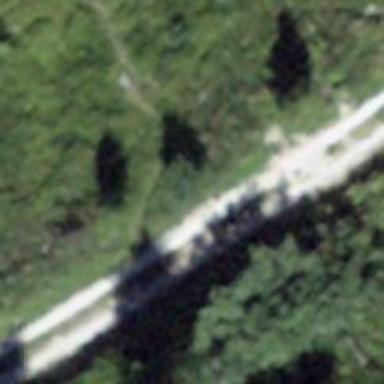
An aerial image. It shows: Gravel track with grade3 tracktype.